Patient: sex F, age 73
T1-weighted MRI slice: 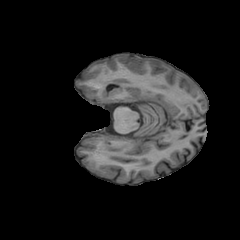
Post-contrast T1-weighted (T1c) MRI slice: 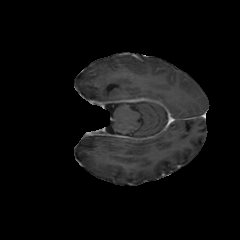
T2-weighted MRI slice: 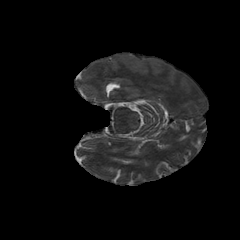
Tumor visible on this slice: no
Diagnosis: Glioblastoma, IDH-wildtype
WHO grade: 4